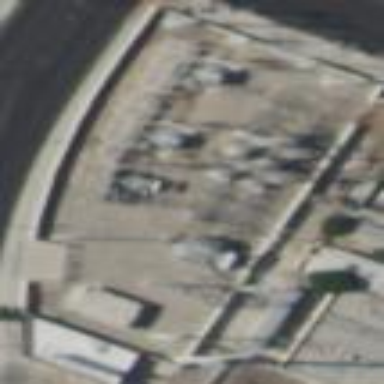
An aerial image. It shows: Substation surrounded by wall.